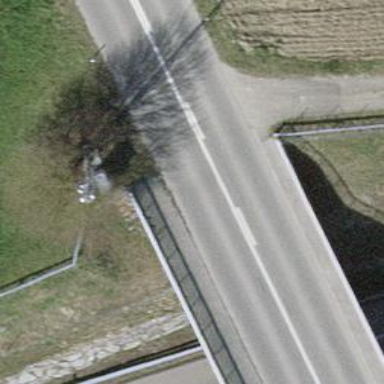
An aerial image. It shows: Tertiary road bridge with sidewalks on both sides.